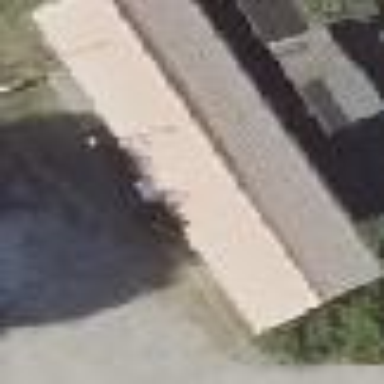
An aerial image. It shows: Shed.